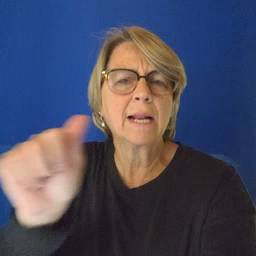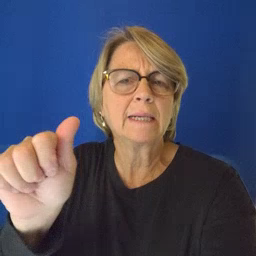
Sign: any